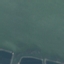
Label: SeaLake